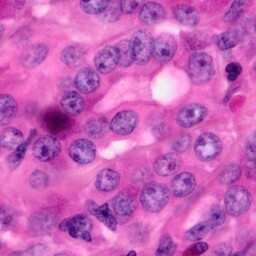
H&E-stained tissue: Pancreatic